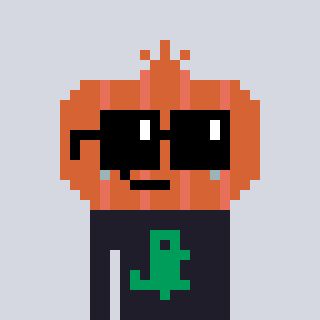
a pixel art character with square black sunglasses, a onion-shaped head and a grayscale-colored body on a cool background